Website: bh-photo
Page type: customer-info-address
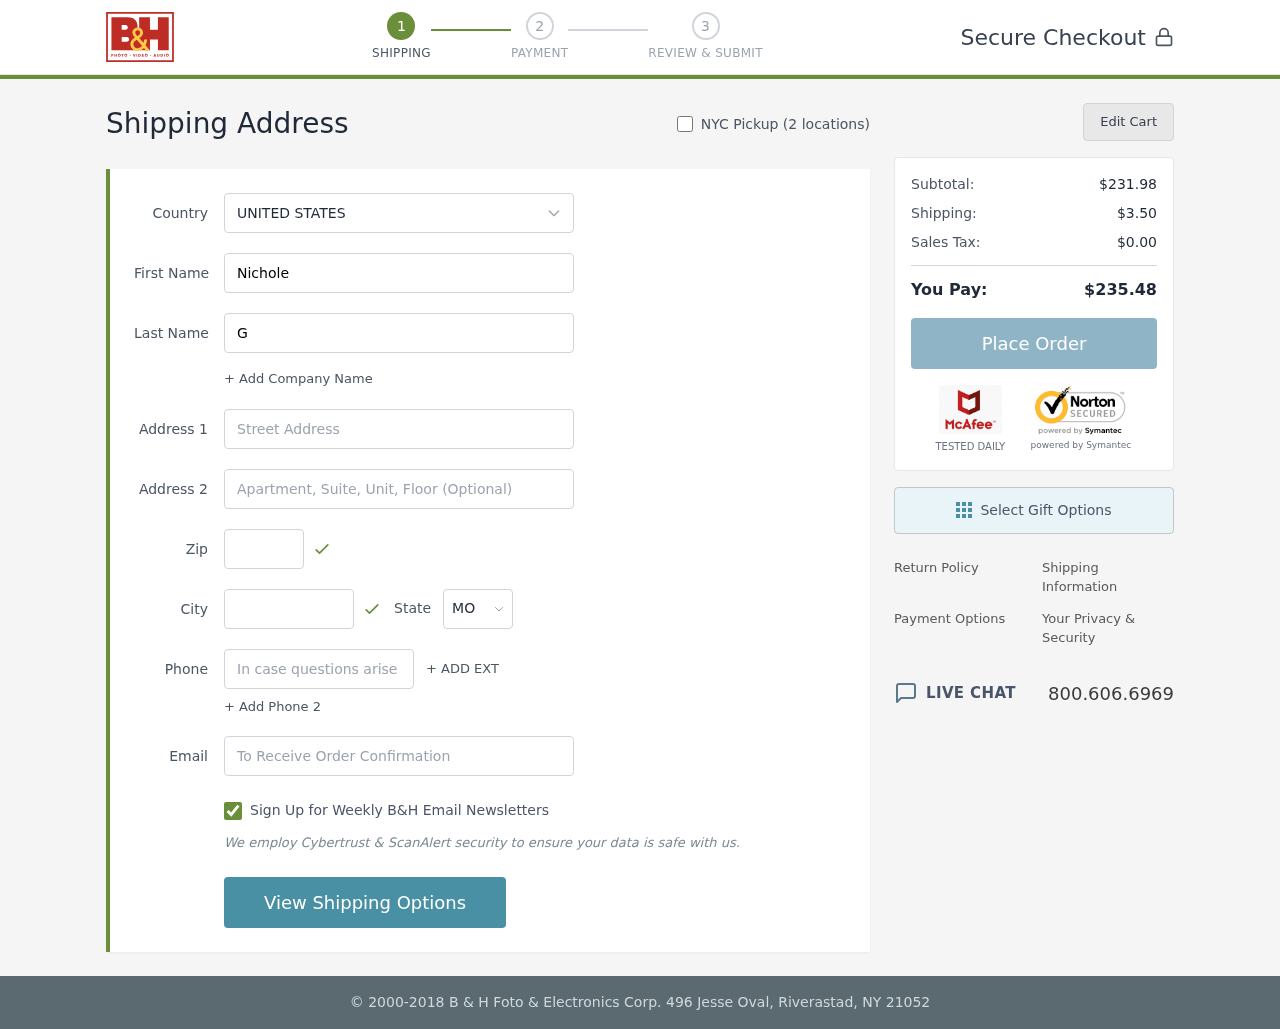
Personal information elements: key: PII_CITY
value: Annafurt
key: PII_COUNTRY
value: United States
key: PII_EMAIL
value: ngarner@yahoo.com
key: PII_FIRSTNAME
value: Nichole
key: PII_LASTNAME
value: Garner
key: PII_PHONE
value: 5359752826
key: PII_POSTCODE
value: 50390
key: PII_STATE_ABBR
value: MO
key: PII_STREET
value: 38365 Brian Pass
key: PII_STREET2
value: Apt. 357
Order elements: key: ORDER_SUBTOTAL
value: $231.98
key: ORDER_SHIPPING_COST
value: $3.50
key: ORDER_TAX
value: $0.00
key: ORDER_TOTAL
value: $235.48